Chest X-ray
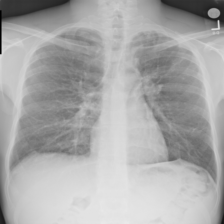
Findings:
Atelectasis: negative
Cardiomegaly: negative
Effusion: negative
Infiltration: positive
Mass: negative
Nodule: negative
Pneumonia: negative
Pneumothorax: negative
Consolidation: negative
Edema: negative
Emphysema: negative
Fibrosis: negative
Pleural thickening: negative
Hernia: negative